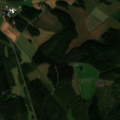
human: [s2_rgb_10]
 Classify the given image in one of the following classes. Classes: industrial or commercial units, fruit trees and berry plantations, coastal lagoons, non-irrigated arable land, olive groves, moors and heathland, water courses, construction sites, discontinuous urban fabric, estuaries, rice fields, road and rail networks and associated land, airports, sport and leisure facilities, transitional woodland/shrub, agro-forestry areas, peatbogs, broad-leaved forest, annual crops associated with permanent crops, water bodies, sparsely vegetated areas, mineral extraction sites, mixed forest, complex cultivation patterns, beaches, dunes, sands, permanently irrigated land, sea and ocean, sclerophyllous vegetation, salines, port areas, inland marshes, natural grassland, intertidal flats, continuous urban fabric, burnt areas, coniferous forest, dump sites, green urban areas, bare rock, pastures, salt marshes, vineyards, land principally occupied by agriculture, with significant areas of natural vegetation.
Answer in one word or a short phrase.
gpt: land principally occupied by agriculture, with significant areas of natural vegetation, coniferous forest, mixed forest, transitional woodland/shrub